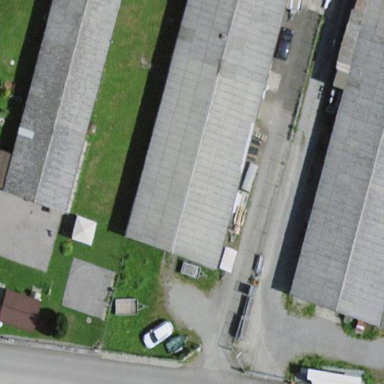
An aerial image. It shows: Warehouse.